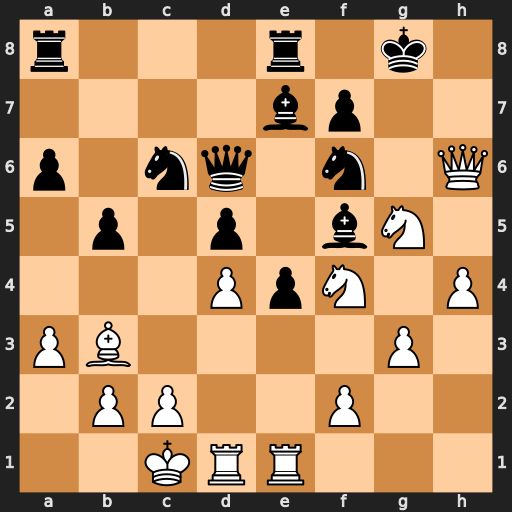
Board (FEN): r3r1k1/4bp2/p1nq1n1Q/1p1p1bN1/3PpN1P/PB4P1/1PP2P2/2KRR3
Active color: w
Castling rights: -
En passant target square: -
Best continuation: Nxd5 Nxd5 Qxd6 Bxd6 Bxd5